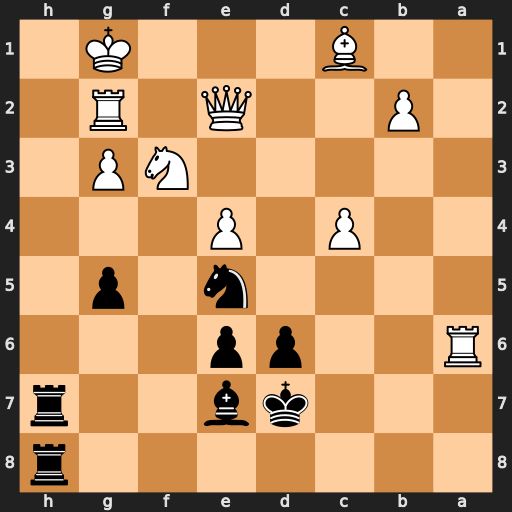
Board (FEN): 7r/3kb2r/R2pp3/4n1p1/2P1P3/5NP1/1P2Q1R1/2B3K1
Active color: b
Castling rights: -
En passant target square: -
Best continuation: Rh1+ Kf2 Ng4#